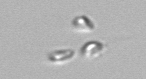
Label: Dinobryon